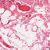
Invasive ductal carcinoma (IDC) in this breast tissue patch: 0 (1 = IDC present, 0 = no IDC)